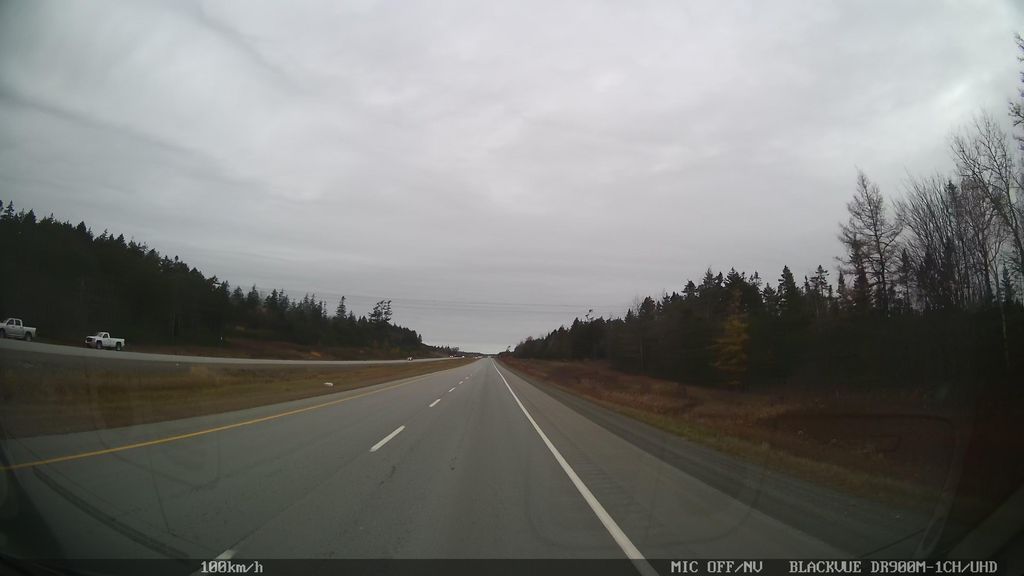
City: halifax